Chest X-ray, PA view. Patient: 39 years old, sex M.
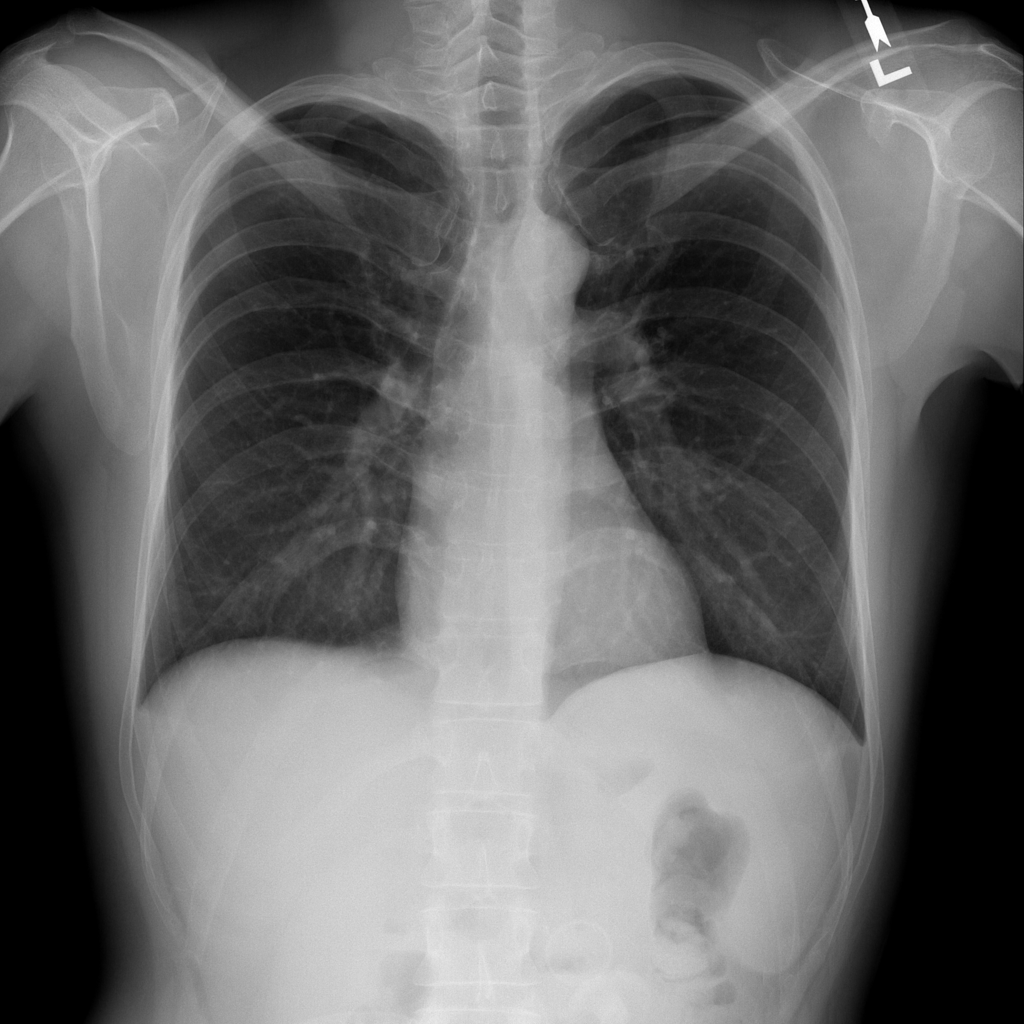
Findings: No Finding